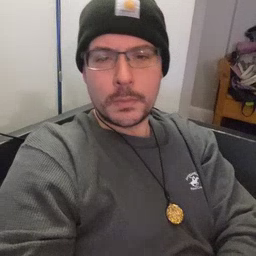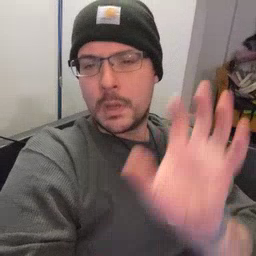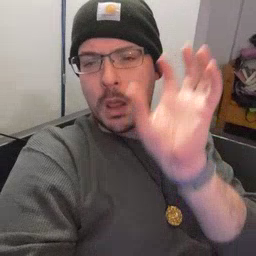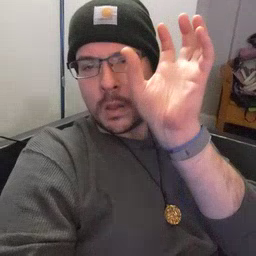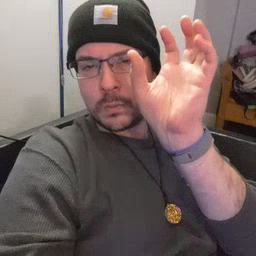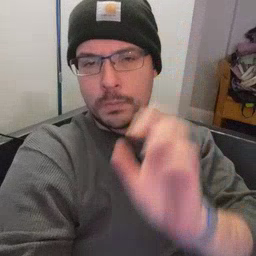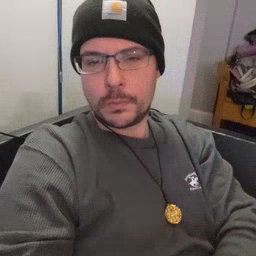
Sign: cloud